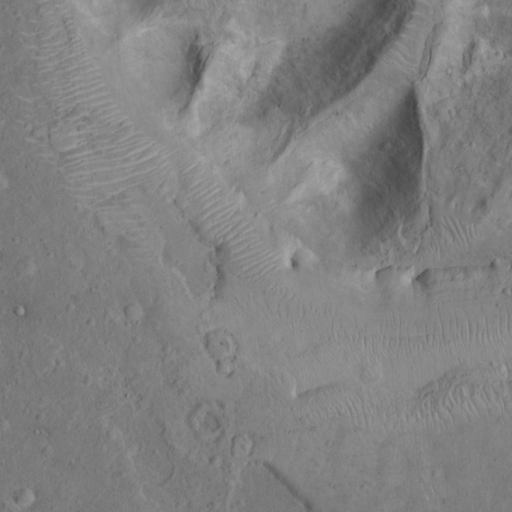
Classes present: Background, Cone